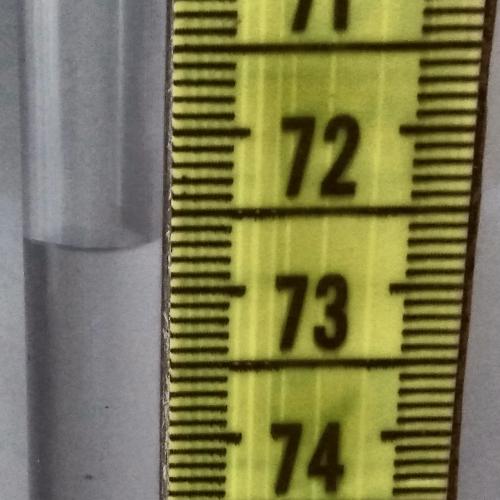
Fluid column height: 72.7 cm